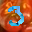
Label: 3